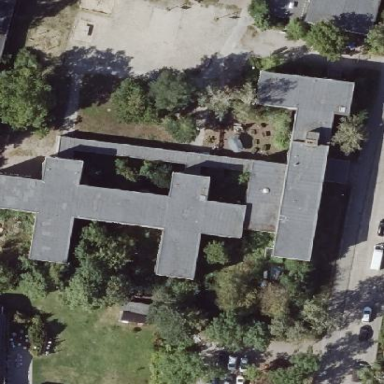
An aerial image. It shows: School building.